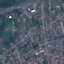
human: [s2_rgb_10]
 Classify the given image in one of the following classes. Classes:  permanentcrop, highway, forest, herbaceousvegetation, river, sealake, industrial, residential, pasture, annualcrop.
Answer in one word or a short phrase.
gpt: Residential